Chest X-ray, PA view. Patient: 59 years old, sex M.
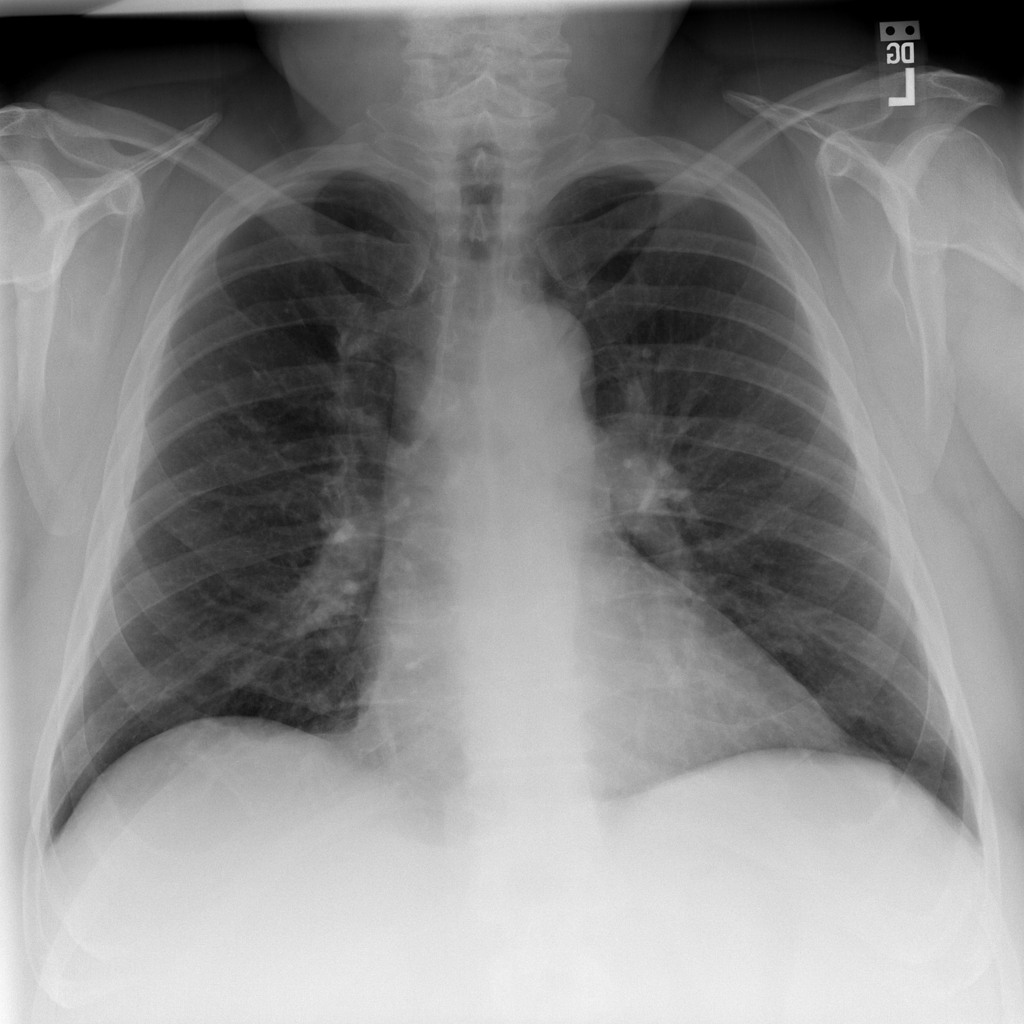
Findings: No Finding